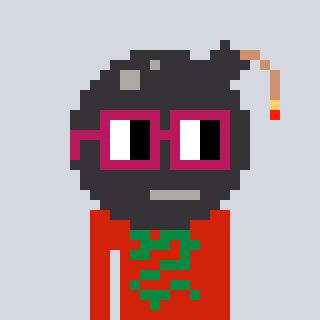
a pixel art character with square dark red glasses, a bomb-shaped head and a red-colored body on a cool background